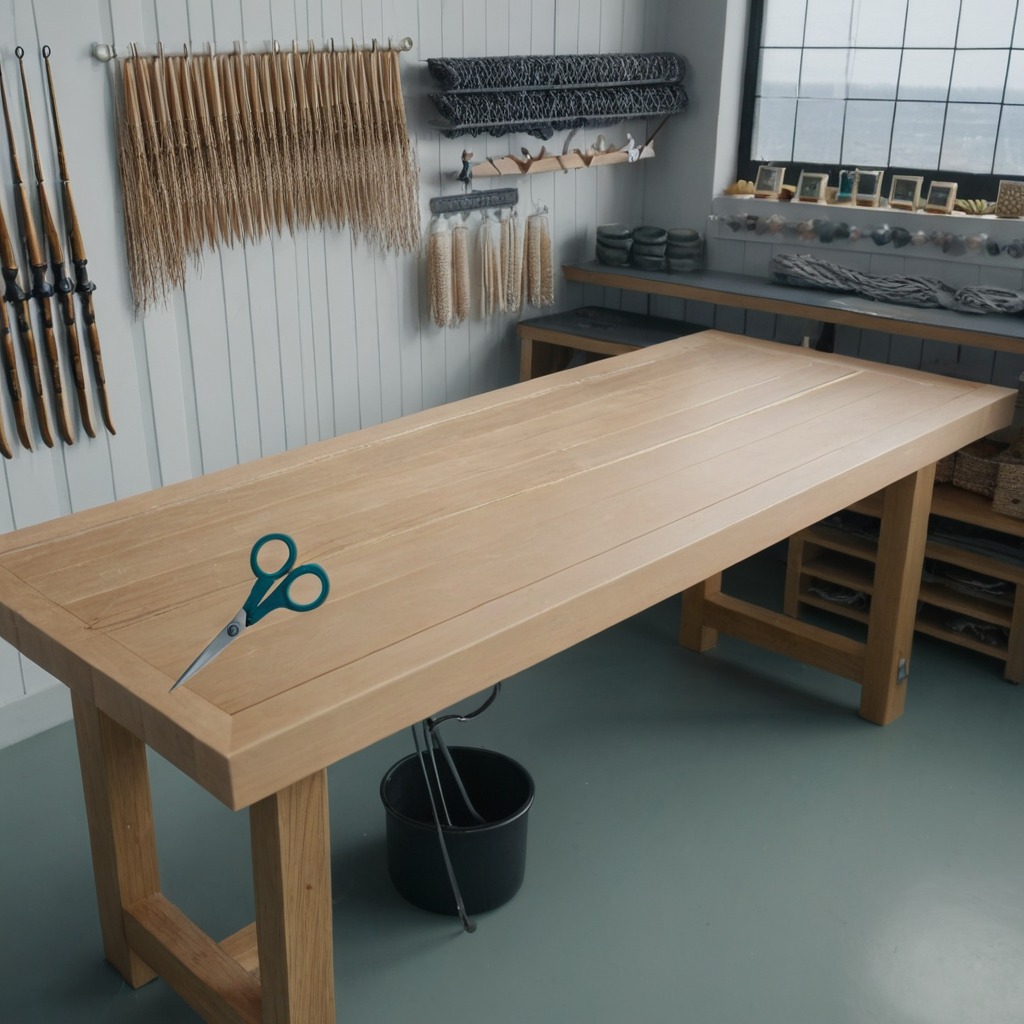
A scissor lies on a workbench inside a coastal fishing gear workshop.